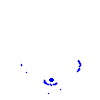
Particle: electron